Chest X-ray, PA view. Patient: 53 years old, sex F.
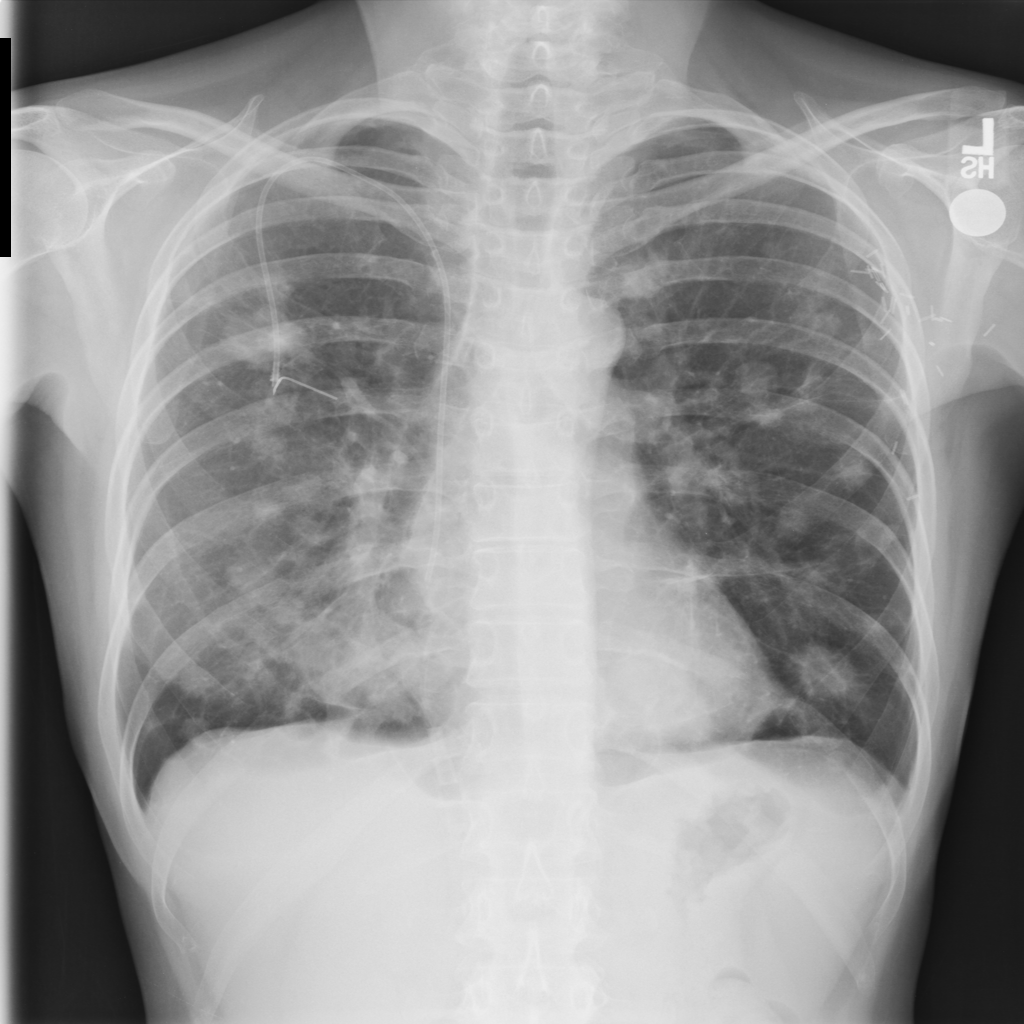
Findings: No Finding